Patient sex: F
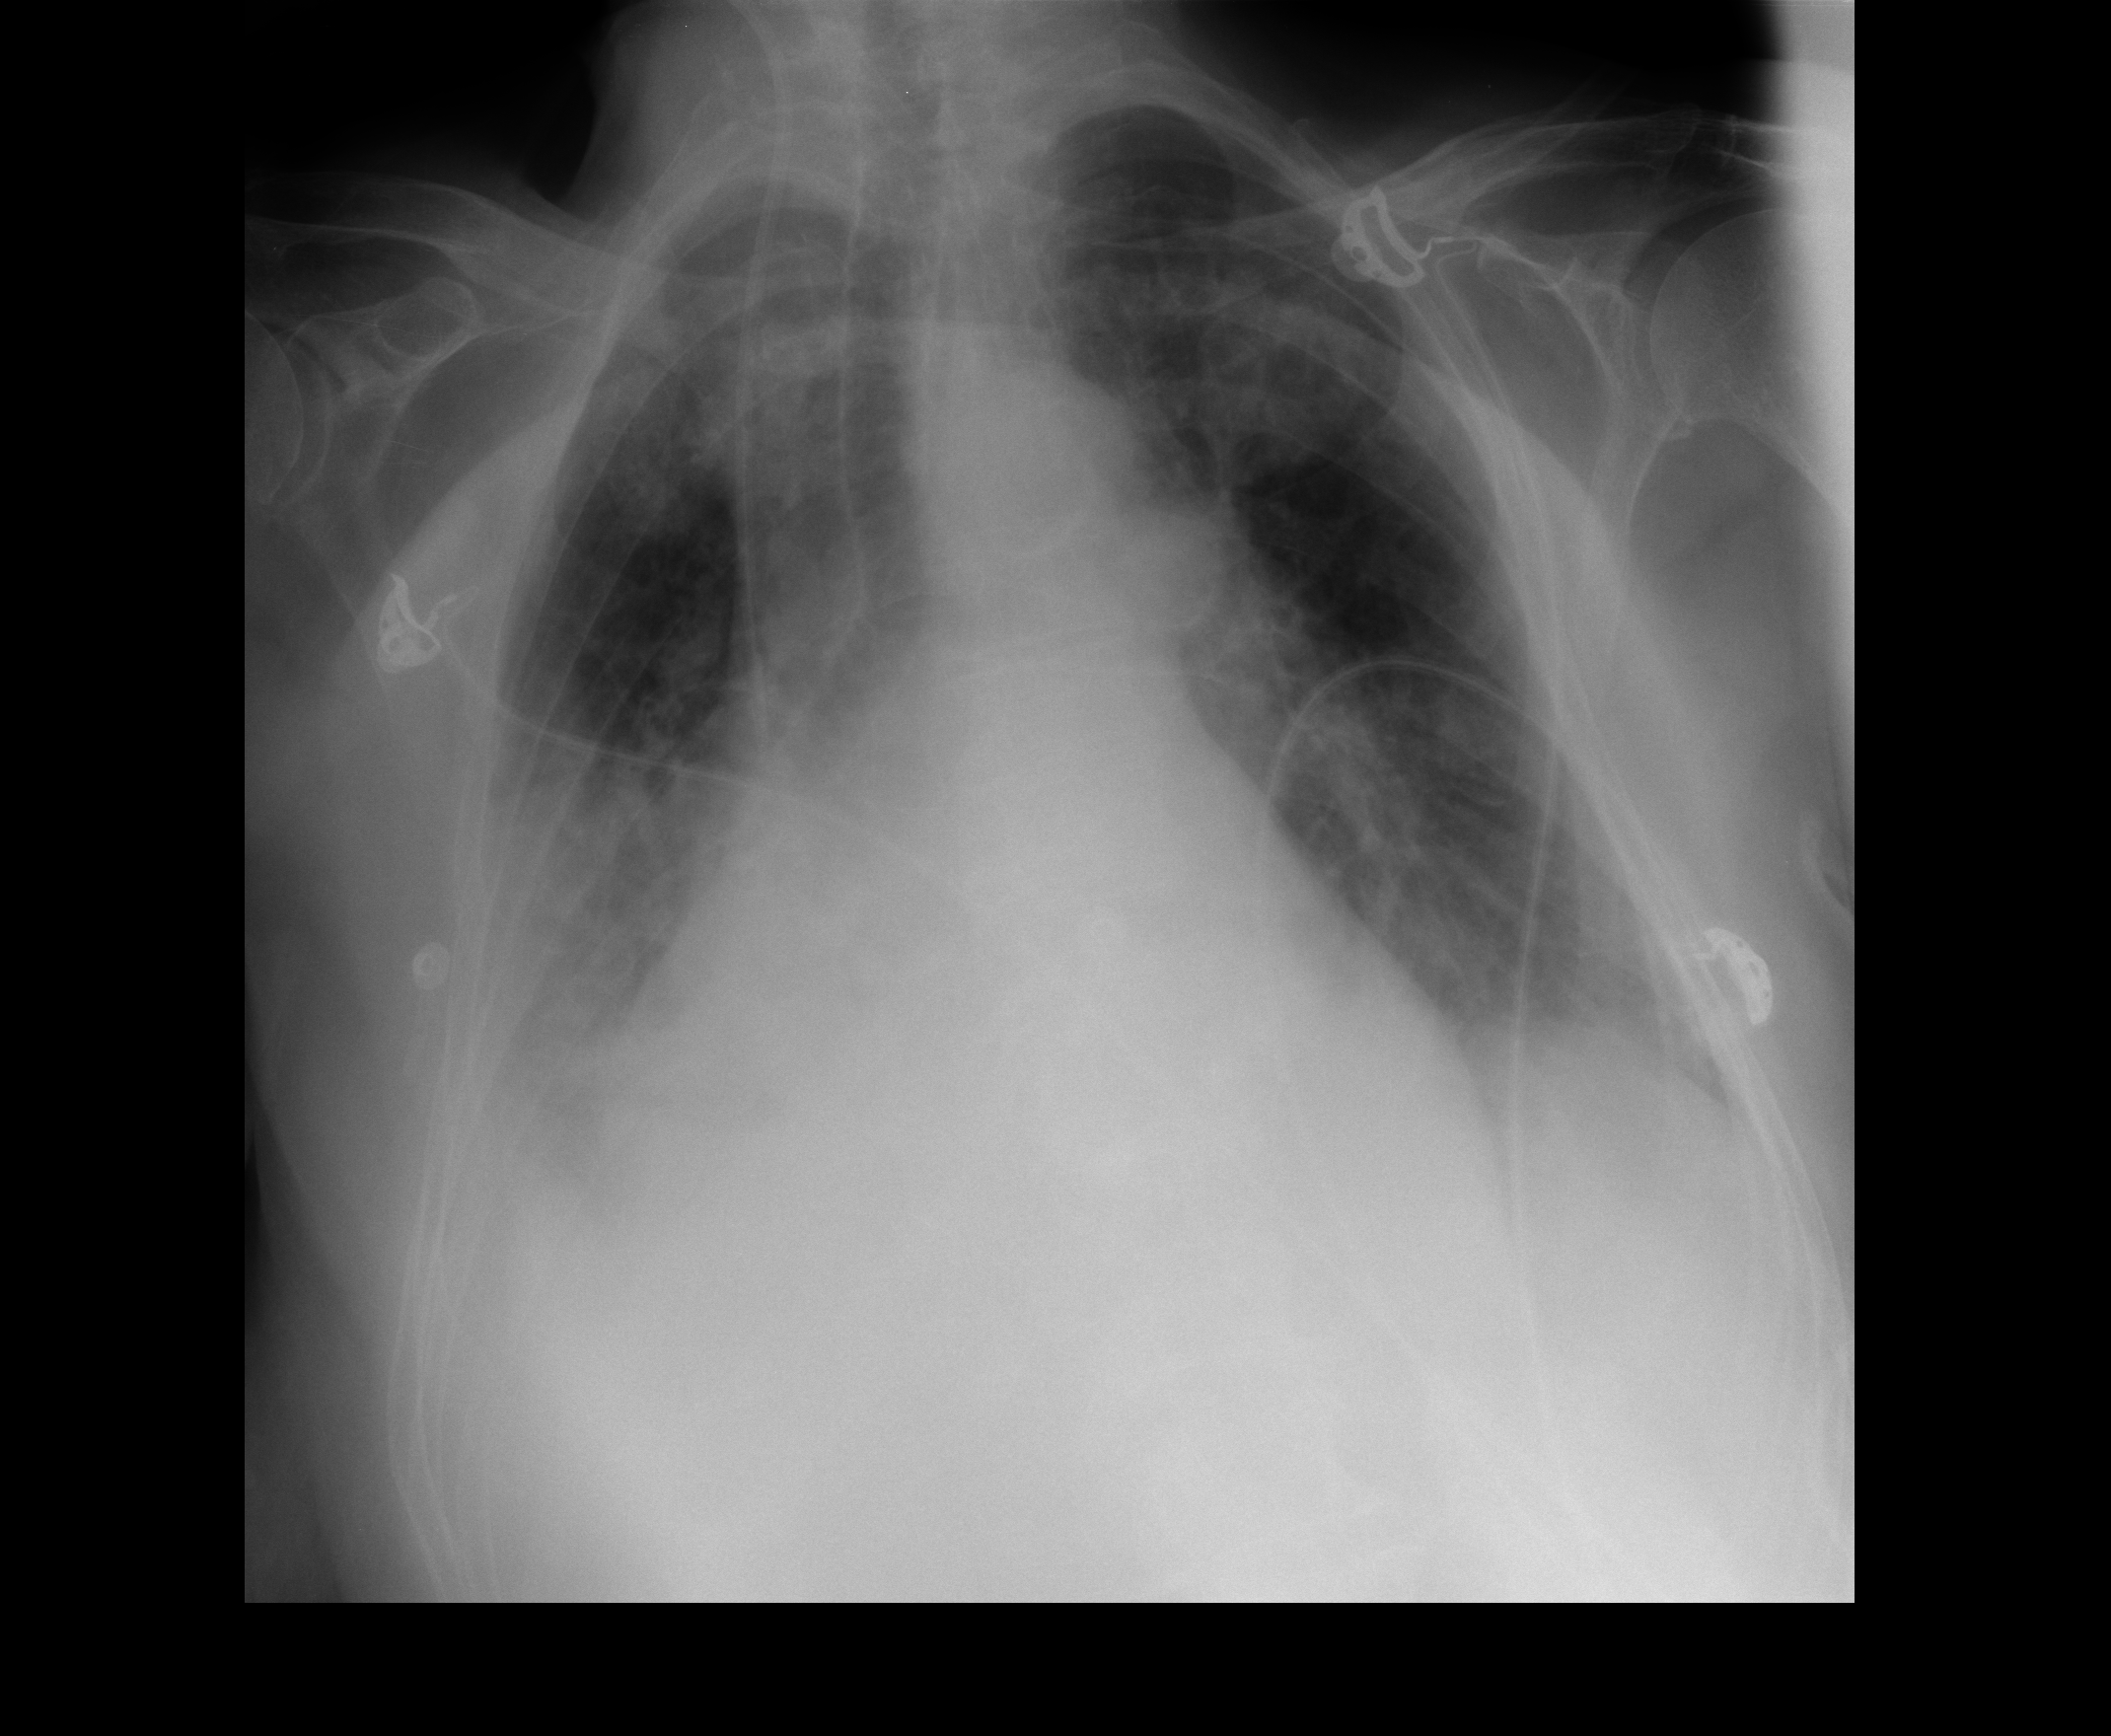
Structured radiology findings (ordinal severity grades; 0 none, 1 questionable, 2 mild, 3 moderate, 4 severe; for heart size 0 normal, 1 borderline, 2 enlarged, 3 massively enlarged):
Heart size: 2
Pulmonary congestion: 3
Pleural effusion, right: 2
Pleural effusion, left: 2
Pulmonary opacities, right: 2
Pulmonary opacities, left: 1
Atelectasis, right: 2
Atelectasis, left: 2